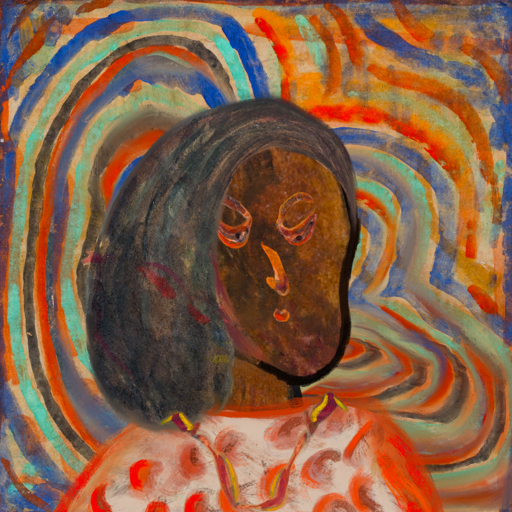
Background: Sisters, Head And Neck Side: Mosgoul, Face Side: Hypocrite, Bust: Rupkatha, Hair Side: Gypsy_Mother, Head Accessory: Blank, Second Necklace: Gypsy_Mother_1, Necklace: Blank, Baby: Blank